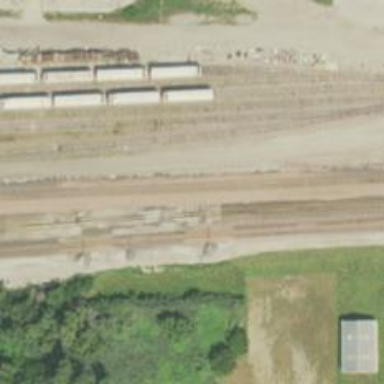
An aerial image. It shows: Railway track.